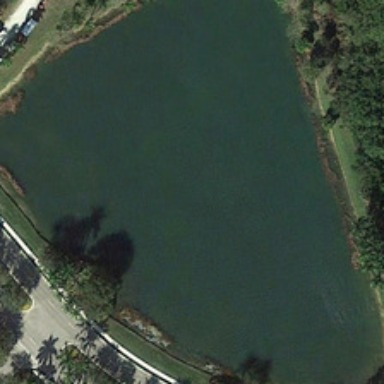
Many green trees are around an almost triangular pond .